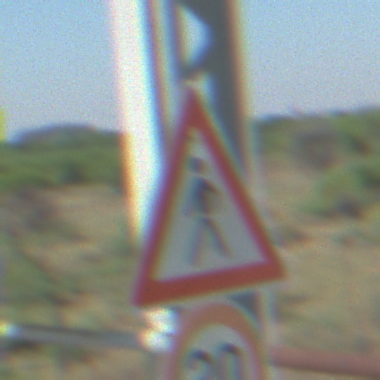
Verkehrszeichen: FussgaengerRechts
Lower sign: Geschwindigkeit30
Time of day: MorningAfternoon
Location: Outdoor (Special)
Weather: Clear
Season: NotSpecified
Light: Natural